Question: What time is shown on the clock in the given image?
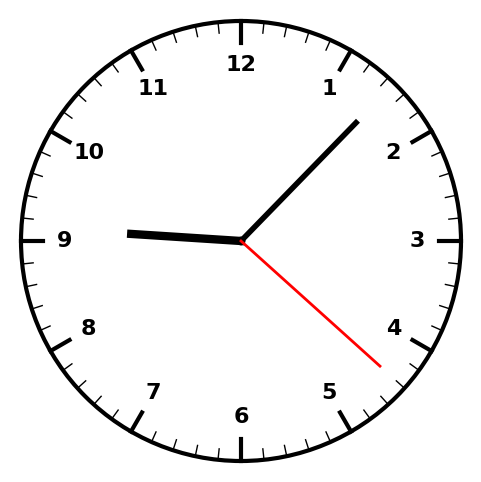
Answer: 09:07:22